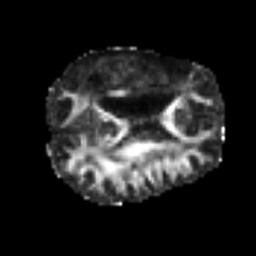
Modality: FA
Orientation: axial
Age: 50
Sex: male
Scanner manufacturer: siemens
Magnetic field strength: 3 T
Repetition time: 6.1 s
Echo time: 0.101 s